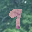
Label: 9